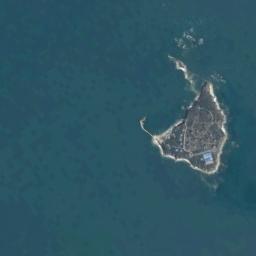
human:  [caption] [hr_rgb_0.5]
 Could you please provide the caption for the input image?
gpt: There is a small house on the island .

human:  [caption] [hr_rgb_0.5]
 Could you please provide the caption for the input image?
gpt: The island with an approximate triangular shape is surrounded by blue sea water with green vegetation and planned buildings, And a white sand beach in the outer circle .

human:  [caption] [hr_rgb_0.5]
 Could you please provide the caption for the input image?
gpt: The island with some vegetation is surrounded by green waters .

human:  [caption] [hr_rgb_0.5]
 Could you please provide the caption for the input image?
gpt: There are many trees on the island .

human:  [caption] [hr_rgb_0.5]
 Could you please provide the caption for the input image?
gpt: The island with a blue building is surrounded by blue water .